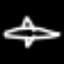
Label: airplane